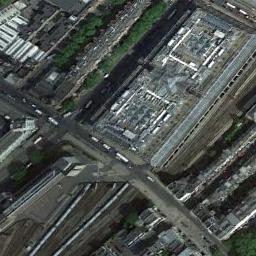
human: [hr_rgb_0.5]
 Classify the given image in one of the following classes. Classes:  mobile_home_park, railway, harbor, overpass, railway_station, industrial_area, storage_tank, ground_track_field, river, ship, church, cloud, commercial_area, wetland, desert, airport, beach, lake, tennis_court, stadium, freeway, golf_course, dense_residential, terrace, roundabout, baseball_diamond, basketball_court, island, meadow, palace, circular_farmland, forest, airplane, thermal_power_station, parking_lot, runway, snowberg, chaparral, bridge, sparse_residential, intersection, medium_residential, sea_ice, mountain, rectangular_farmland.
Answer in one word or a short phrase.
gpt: railway_station